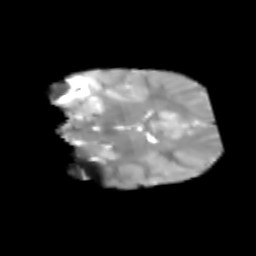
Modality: T2w
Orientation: coronal
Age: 6
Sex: female
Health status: healthy